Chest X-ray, AP view. Patient: 31 years old, sex M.
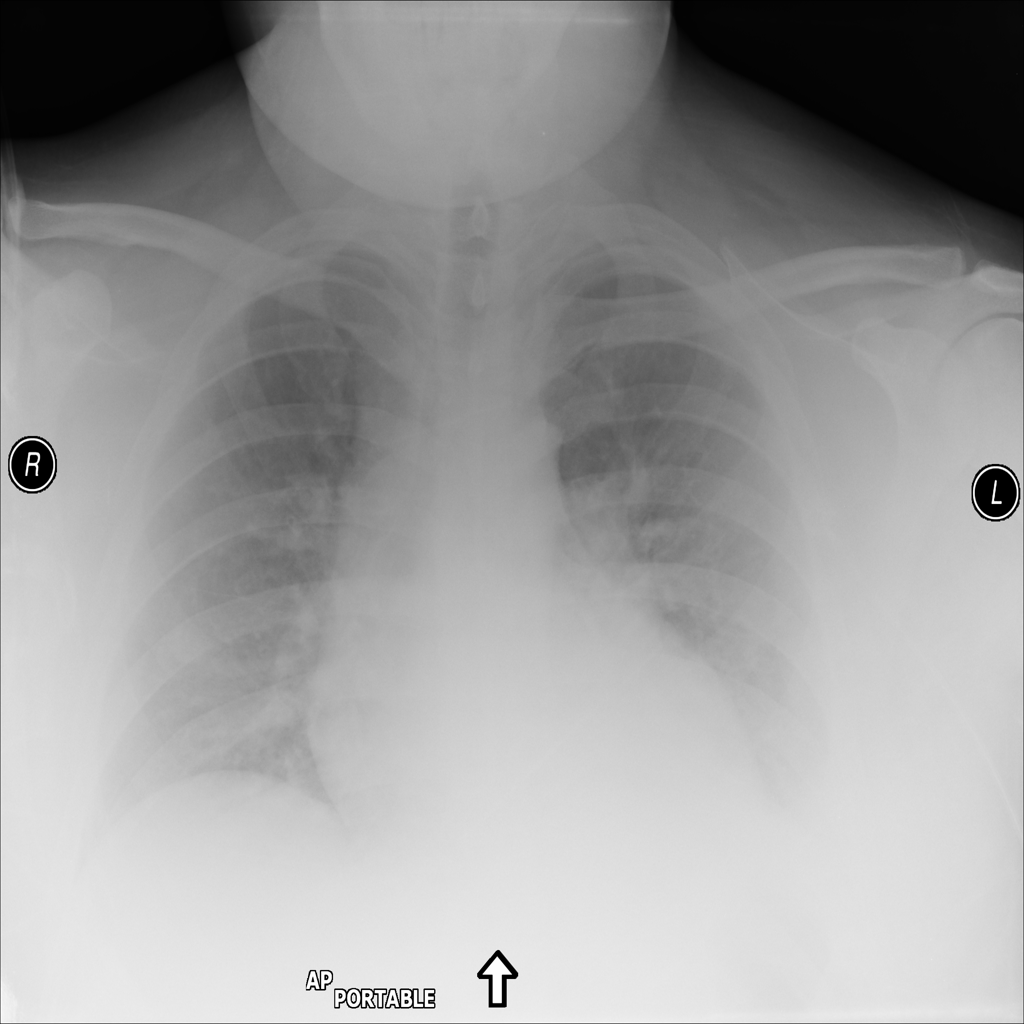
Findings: Effusion, Infiltration